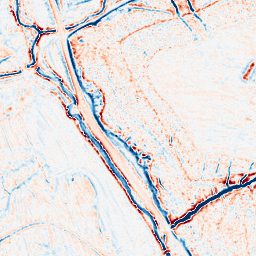
Category: edge_preserving
Decomposition family: bilateral
Decomposition parameters: d: 9
sigma_color: 100
sigma_space: 50
Upsampling method: linear_exact
Upsampling parameters: scale: 4
Upsampling scale: 4